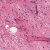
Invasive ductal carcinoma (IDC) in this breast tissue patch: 0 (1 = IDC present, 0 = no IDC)